Interaction volume radius: 10 \u00c5
Interaction volume height: 30 \u00c5
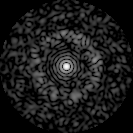
Disorder parameter: 0.8285